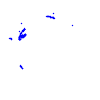
Particle: kaon